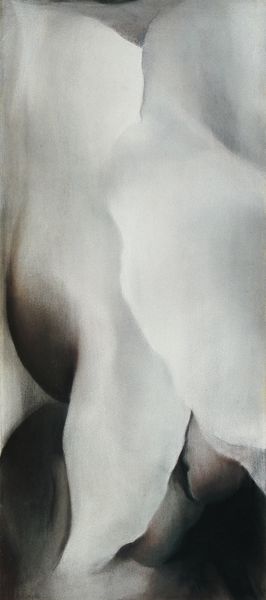
Titel: Dark Iris No. 3
Künstler: Georgia O'Keeffe
Institution: Im Besitz der Künstlerin
Schlagwörter: blätter, schatten, weiß, grau, licht, schwarz, blüten, tuch, abstrakt, formen, lila, gris, floral, noir, from, keeffe, o'eeffe, o´keeffe, georgia o'eeffe